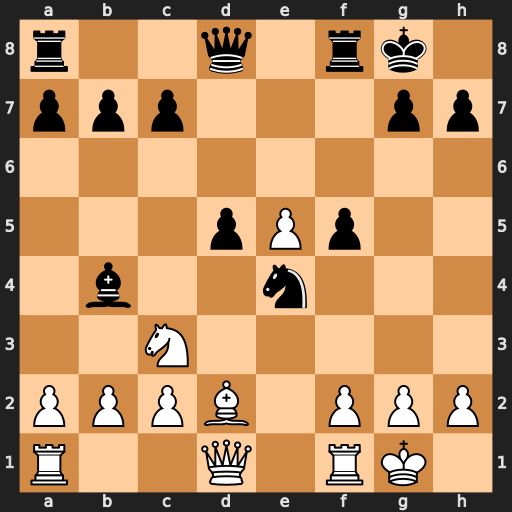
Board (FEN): r2q1rk1/ppp3pp/8/3pPp2/1b2n3/2N5/PPPB1PPP/R2Q1RK1
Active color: w
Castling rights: -
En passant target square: -
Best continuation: Nxe4 dxe4 Bxb4